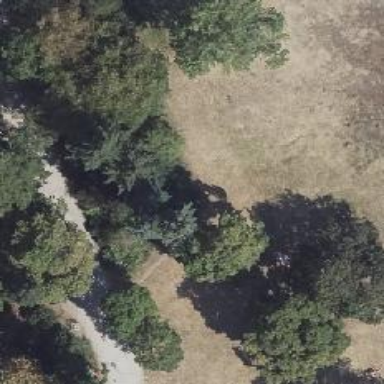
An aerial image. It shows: Deciduous broadleaved tree in park.